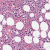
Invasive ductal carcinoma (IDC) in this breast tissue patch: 1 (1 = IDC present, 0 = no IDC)